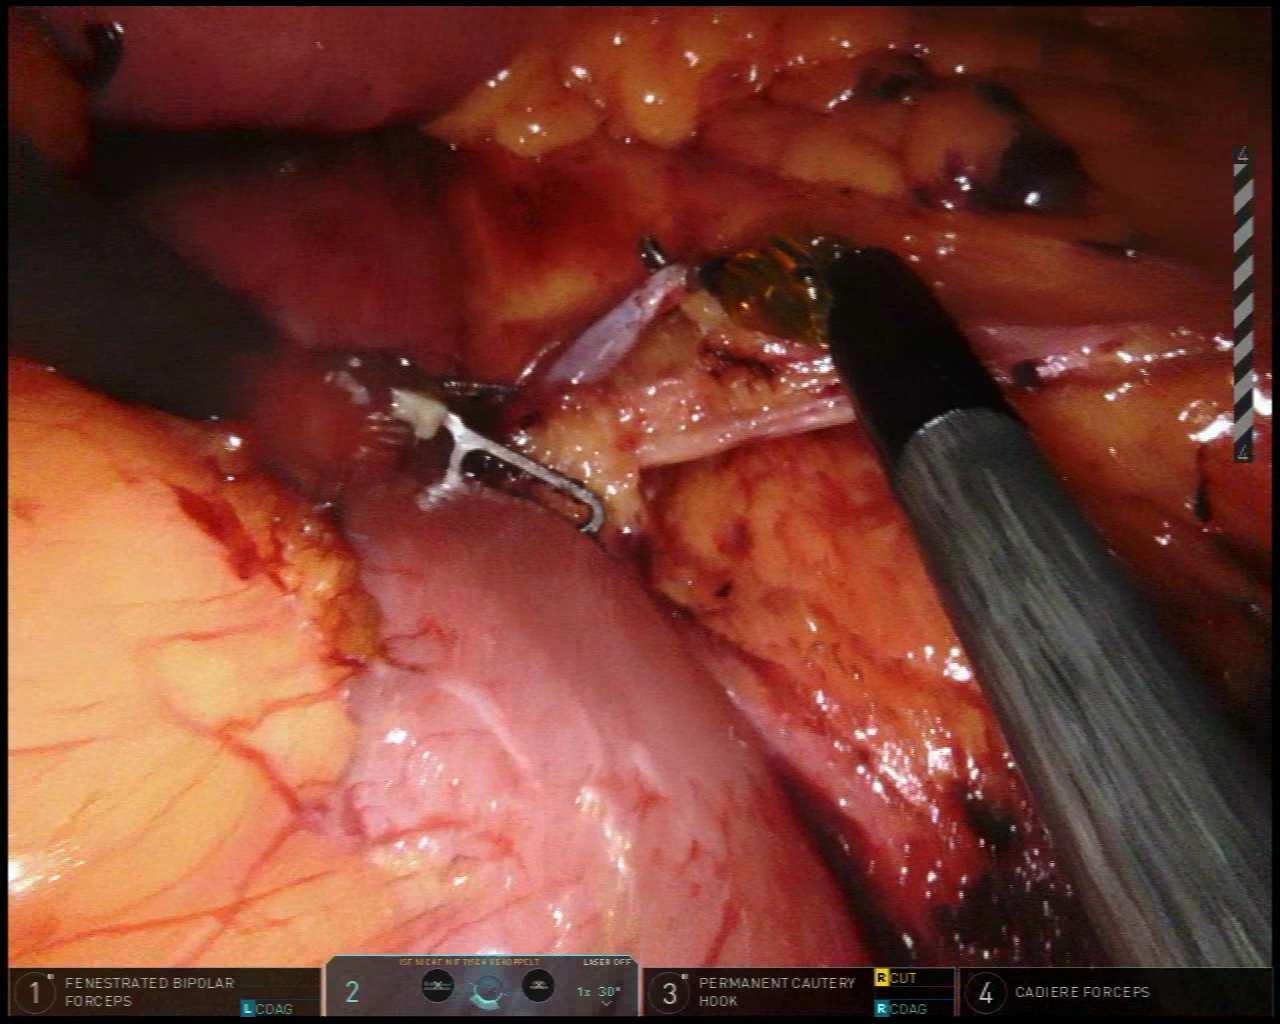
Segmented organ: intestinal_veins
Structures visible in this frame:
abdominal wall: no
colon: yes
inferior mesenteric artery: no
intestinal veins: yes
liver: no
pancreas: no
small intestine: yes
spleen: no
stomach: no
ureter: no
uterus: no
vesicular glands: no